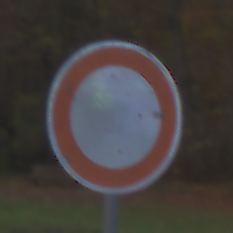
Verkehrszeichen: VerbotFahrzeugeAllerArt
Umgebung: Outdoor, Nature
Tageszeit: SunriseSunset
Wetter: PartlyCloudy
Licht: Natural
Jahreszeit: Autumn
Kontrast: LowContrast